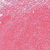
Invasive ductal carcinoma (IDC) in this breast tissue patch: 0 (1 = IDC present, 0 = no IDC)